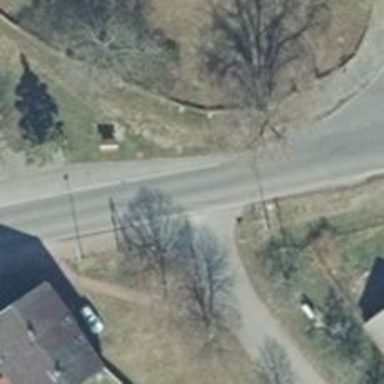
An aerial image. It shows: Secondary road with asphalt surface.